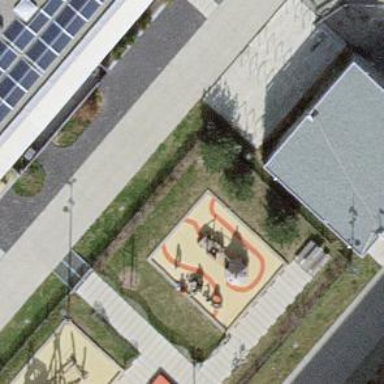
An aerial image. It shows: Playground area for leisure activities on the land.